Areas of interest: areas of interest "Commercial service"
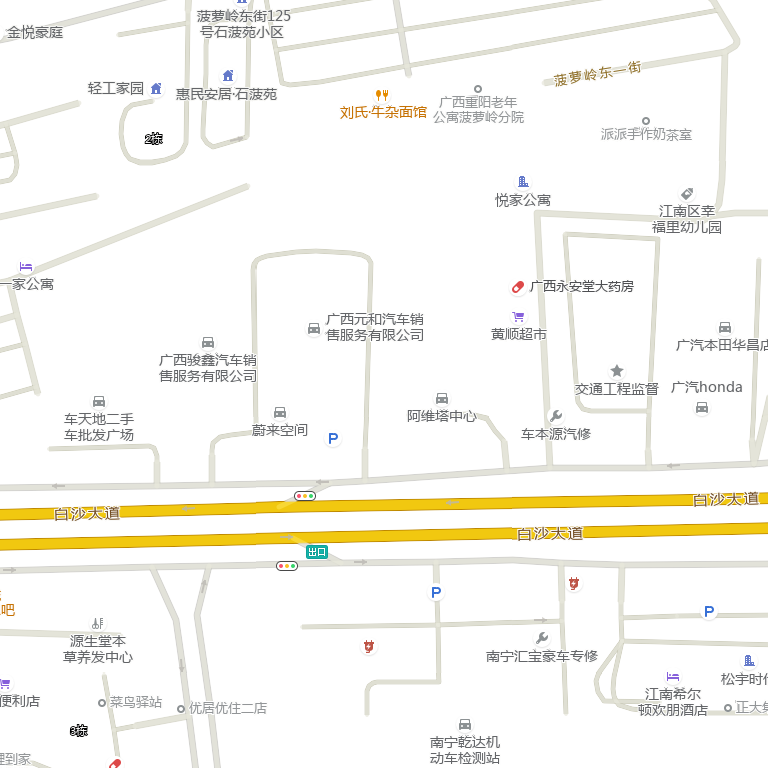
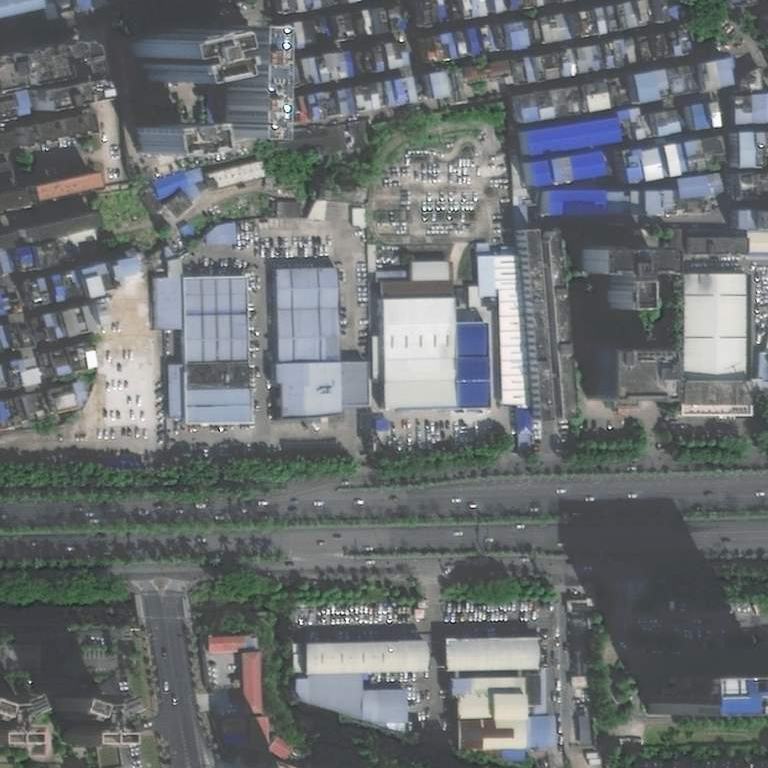